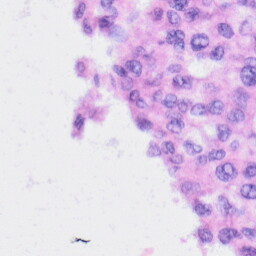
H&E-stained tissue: Liver